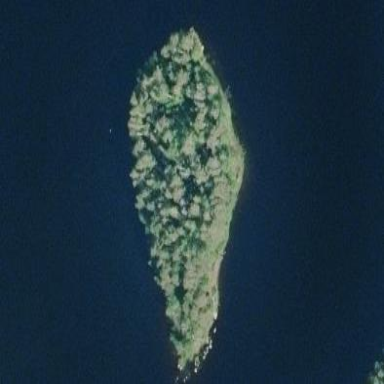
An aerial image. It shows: Image showing island.